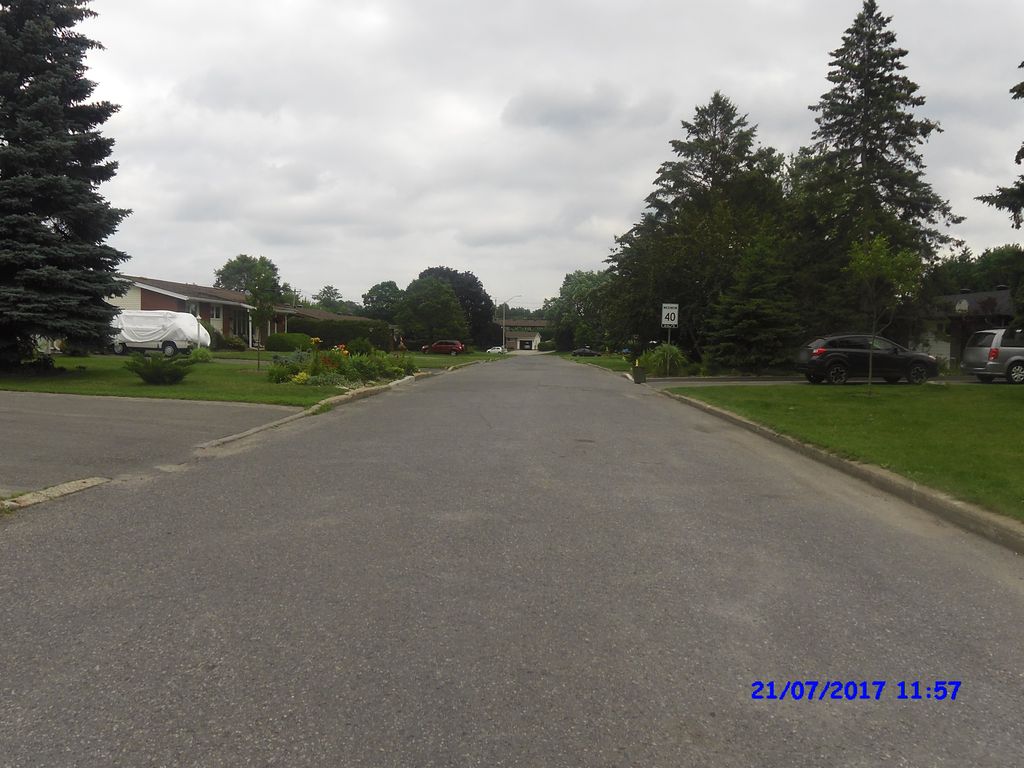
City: ottawa-gatineau